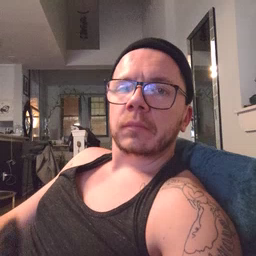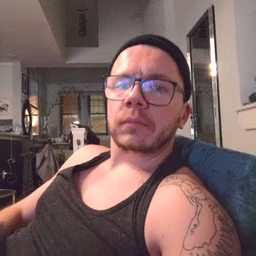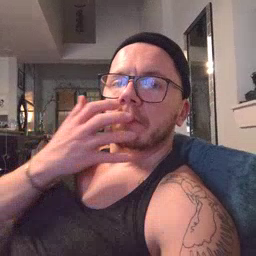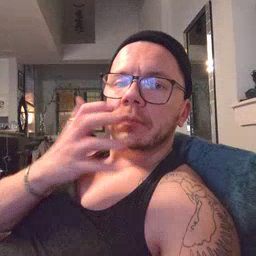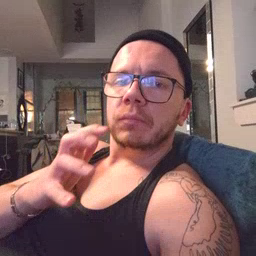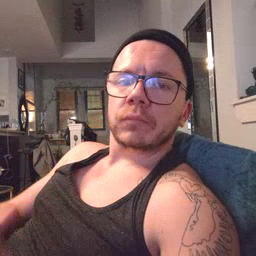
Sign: hot